Question: Thanks to <URL>.
<URL> game me an idea to play with plot 'layout'. So here is my code:
'''
\documentclass{article}
egin{document}
Side by side images:
egin{figure}[htpb]
<<test, echo=FALSE, out.width='1\linewidth'>>=
par(mar=c(2,2,.1,.1),cex.lab=.95,cex.axis=.9,mgp=c(2,.7,0),tcl=-.3)
layout(t(matrix(c(1,2))), widths=c(10,2), heights=c(2,2), TRUE)
plot(1:100)
plot(1:10)
@
\end{figure}
Ta da!
\end{document}
'''
And here is the pdf I get:

So if it's the right approach, how can I get rid of the space at the top and the bottom?
And if it's not, what the right one?
Thanks in advance.
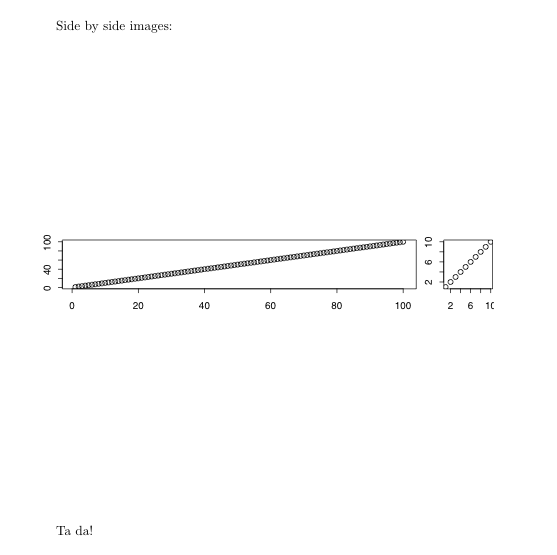
Answer: '''
fig.width=8, fig.height=2
'''
should work. I usually avoid 'out.width' altogether.